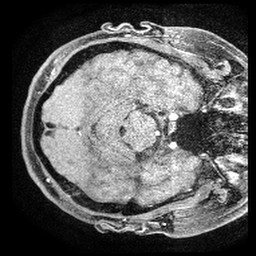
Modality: angio
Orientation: axial
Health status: ill
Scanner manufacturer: ge
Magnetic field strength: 1.5 T
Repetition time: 0.022 s
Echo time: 0.0034 s